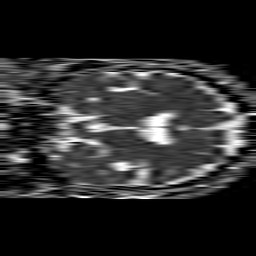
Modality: ADC
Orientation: coronal
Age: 69
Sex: male
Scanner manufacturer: philips
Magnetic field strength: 1.5 T
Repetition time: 4.6 s
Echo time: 0.08941 s